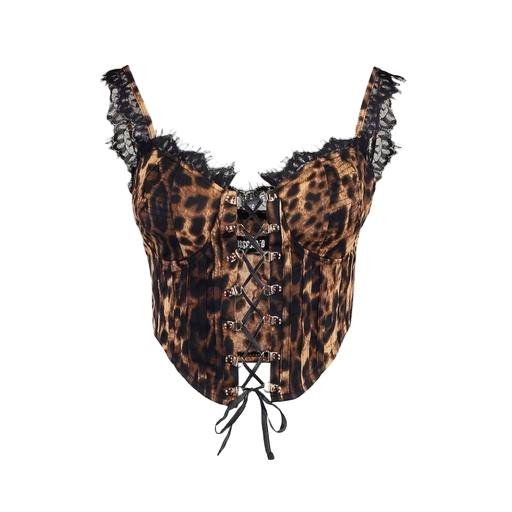
animal leopard-print vest, sexy bralette top, leopard skin print tank top, white background